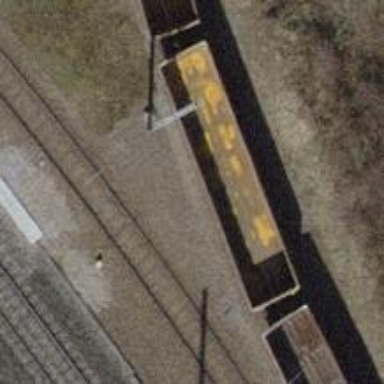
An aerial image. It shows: Single-track railway spur.